Interaction volume radius: 5 \u00c5
Interaction volume height: 15 \u00c5
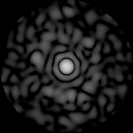
Disorder parameter: 0.8519